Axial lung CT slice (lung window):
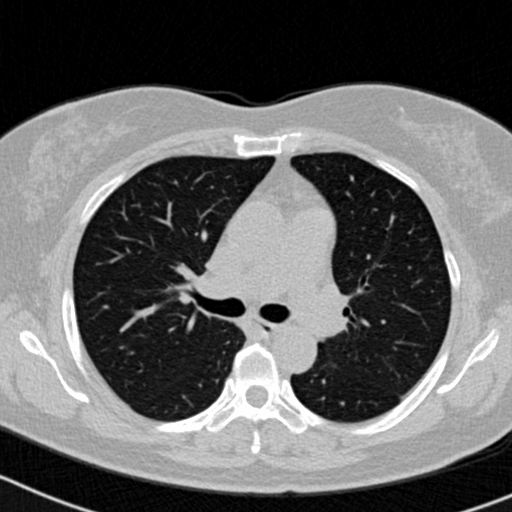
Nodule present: no